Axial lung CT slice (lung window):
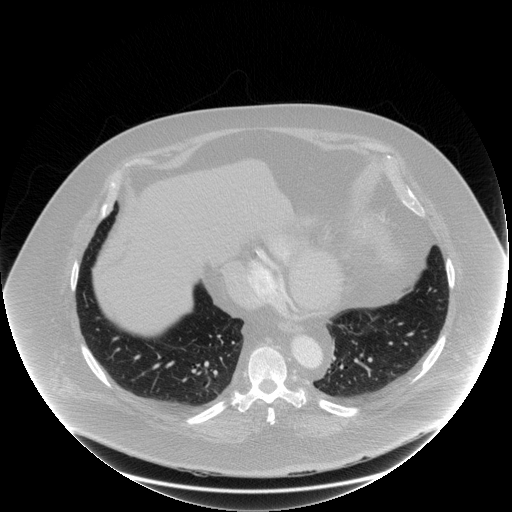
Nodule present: no